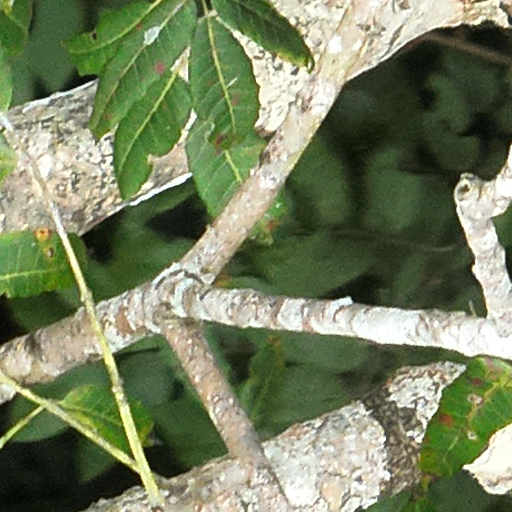
Species: Astronium graveolens
GBIF accepted scientific name: Astronium graveolens
Crown area (m\u00b2): 84.552